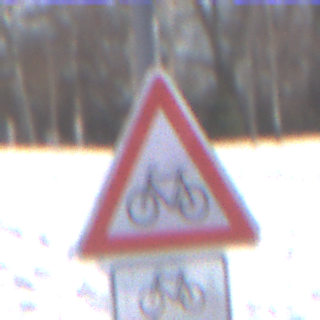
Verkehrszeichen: RadverkehrRechts
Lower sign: RichtungsangabeDurchPfeile9
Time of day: MorningAfternoon
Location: Outdoor (Nature)
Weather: PartlyCloudy
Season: Winter
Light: Natural